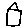
Label: house